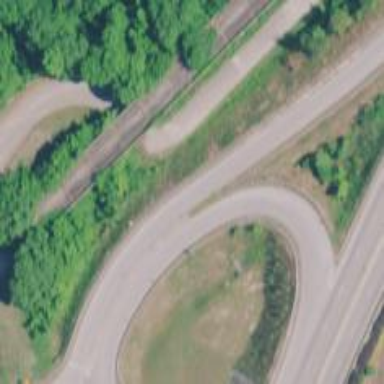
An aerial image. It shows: Trunk link highway.